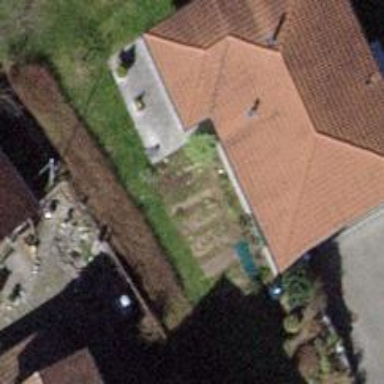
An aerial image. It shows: House with hipped roof.